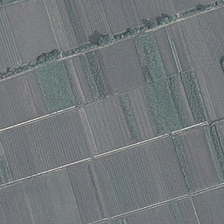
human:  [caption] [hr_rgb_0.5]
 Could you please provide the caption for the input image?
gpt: the farmland which is transversely arranged has the stripe of vertical .

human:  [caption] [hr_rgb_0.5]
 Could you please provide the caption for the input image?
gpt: there are several forest belts among the farmland .

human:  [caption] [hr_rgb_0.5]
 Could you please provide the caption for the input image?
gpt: the farmland which is transversely arranged has the stripe of vertical .

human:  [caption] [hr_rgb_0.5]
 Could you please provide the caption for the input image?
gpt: we can see a planting farmland separated by straight roads .

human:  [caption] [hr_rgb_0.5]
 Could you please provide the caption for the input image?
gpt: a line of green trees are in a piece of farmland .